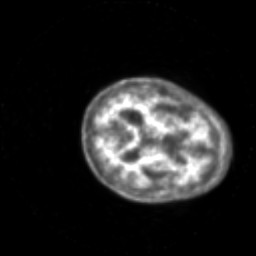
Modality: PET
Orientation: axial
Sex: female
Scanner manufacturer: siemens